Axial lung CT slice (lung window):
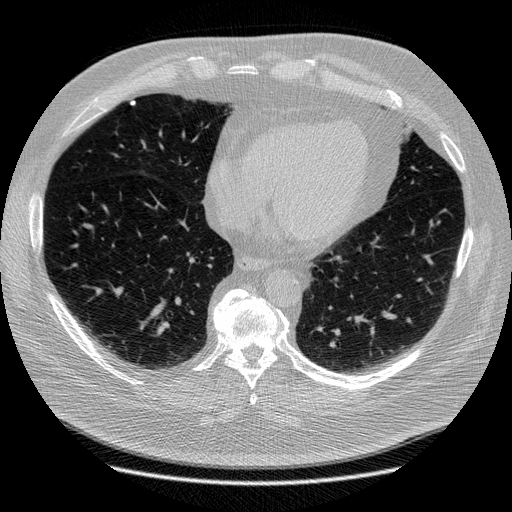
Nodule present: yes
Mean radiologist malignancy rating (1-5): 1.667